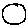
Label: circle